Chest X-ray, PA view. Patient: 19 years old, sex F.
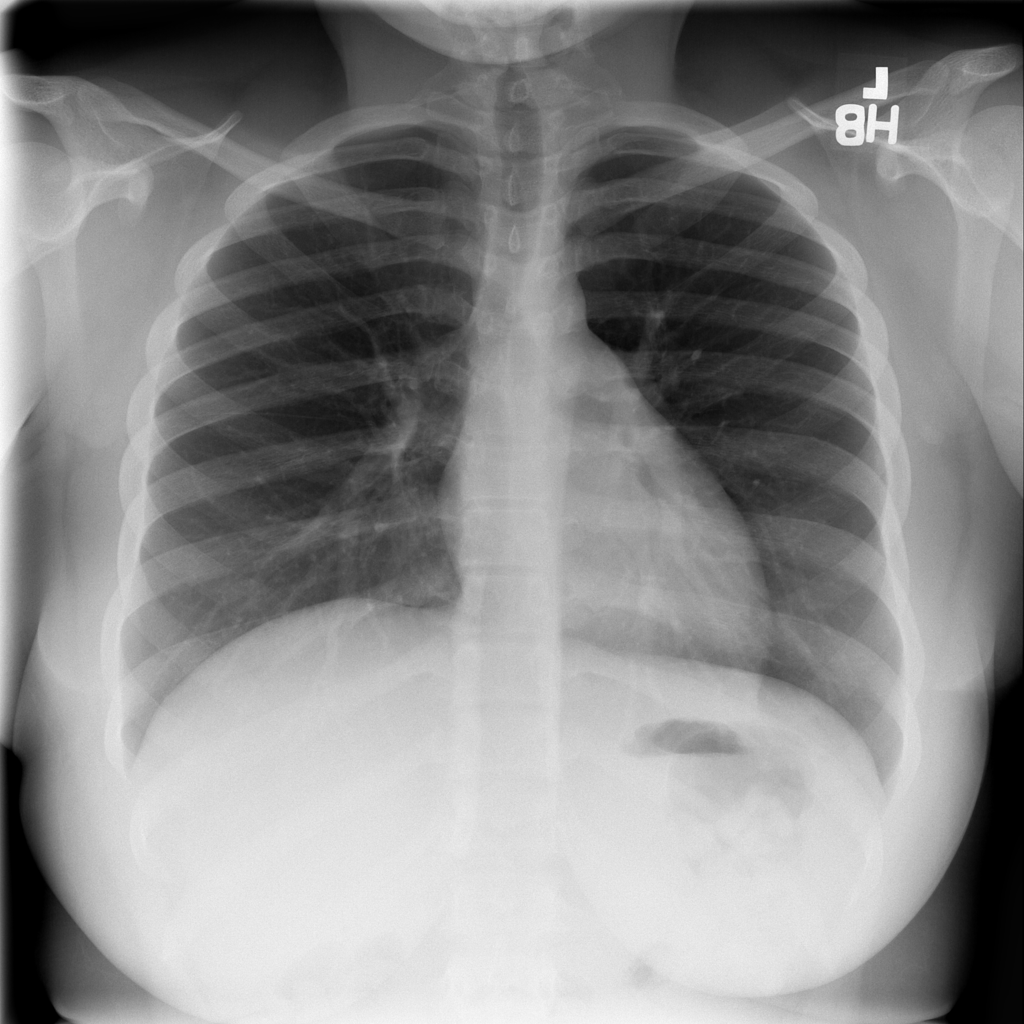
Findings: No Finding